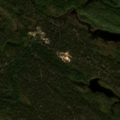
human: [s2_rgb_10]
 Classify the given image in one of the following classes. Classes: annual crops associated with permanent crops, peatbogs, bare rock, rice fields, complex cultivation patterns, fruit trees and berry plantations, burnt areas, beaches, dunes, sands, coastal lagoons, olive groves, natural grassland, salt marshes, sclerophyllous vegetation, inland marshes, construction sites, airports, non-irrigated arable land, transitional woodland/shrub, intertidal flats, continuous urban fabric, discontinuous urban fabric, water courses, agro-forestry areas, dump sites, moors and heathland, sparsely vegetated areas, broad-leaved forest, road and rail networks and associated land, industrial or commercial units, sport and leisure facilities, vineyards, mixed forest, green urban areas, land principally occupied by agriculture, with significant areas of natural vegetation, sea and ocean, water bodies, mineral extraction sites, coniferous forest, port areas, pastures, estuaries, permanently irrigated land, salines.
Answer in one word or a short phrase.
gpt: coniferous forest